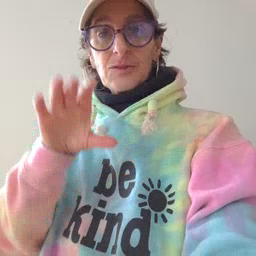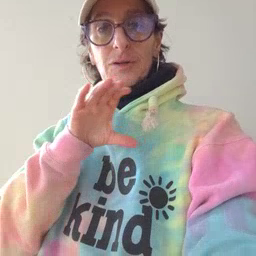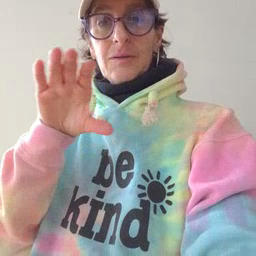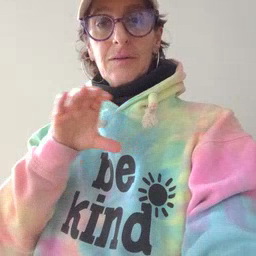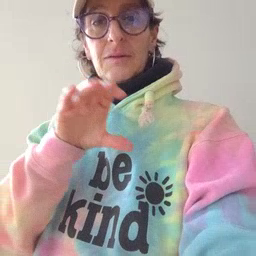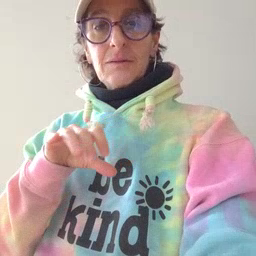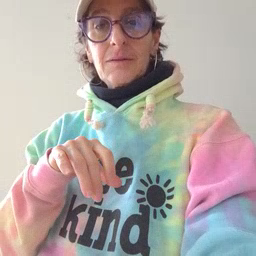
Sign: chocolate